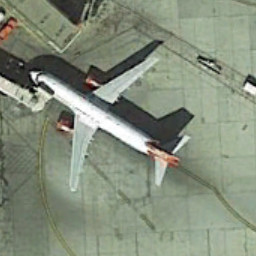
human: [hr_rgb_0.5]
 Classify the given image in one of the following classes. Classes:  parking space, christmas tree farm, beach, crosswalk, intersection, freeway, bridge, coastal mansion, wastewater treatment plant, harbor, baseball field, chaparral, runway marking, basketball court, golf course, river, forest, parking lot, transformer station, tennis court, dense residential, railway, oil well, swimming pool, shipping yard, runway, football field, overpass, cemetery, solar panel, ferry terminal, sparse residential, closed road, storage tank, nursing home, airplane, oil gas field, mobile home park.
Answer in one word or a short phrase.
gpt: airplane